Question: I want to customize my like the .

I am using Actionbarsherlock in implementation, as I have shown I will have a total of 5 icons, where 3 of them are centered and the other 2 are at the sides.
There are also separators added,
How do I add a style like this?
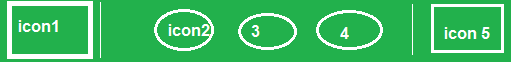
Answer: Just create a layout. As a separator you can use view with width of 1dp and your icons will be imageviews. Then set this layout to your actionbar.
You can add layout to your actionbar like that:
'''
ActionBar actionBar = getSupportActionBar();
View actionBarView = getLayoutInflater().inflate(
R.your_layout, null);
actionBar.setCustomView(actionBarView);
actionBar.setDisplayOptions(ActionBar.DISPLAY_SHOW_CUSTOM);
actionBar.setDisplayUseLogoEnabled(true);
actionBar.setDisplayShowTitleEnabled(false);
actionBar.setDisplayShowHomeEnabled(true);
actionBar.setDisplayHomeAsUpEnabled(true);
'''
Then if you want to add onClickListener to your ImageView, you can do it like this:
'''
ImageView imageViewOption = (ImageView) actionBarView.findViewById(R.id.image_view_option); //it's important to use your actionbar view that you inflated before
imageViewOption.setOnClickListener(...);
'''
And if you don't want to have your application icon in actionbar then you can play with setDisplayXXX options. You can find more here: <URL>